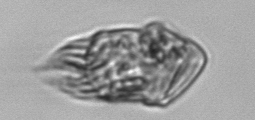
Label: Strombidium_inclinatum